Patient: sex F, age 35
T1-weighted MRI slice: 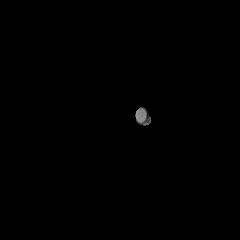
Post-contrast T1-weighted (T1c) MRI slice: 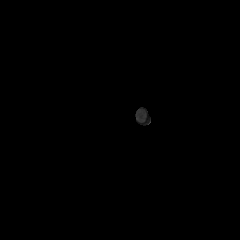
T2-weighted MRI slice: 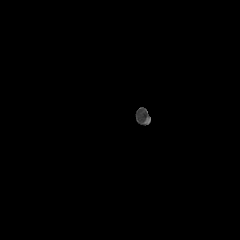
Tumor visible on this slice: no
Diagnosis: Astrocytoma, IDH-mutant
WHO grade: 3